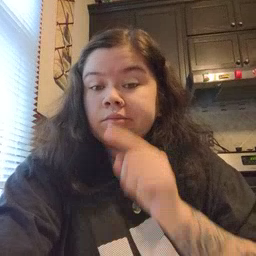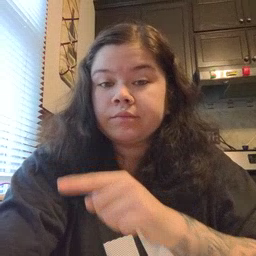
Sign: hesheit